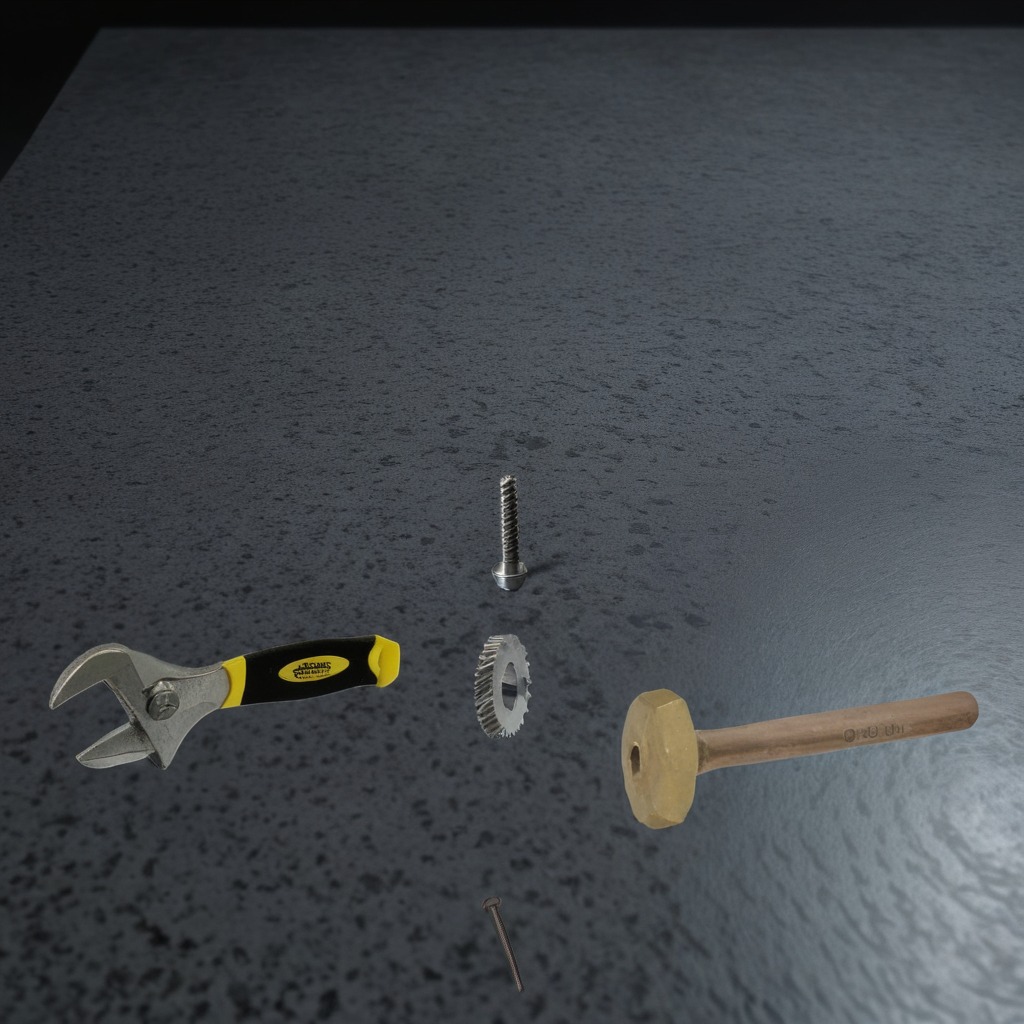
A steel gear with teeth, a hammer, an iron nail, a metal machine screw, and a wrench are lying on a clean granite table inside a workshop at night.